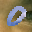
Label: 0